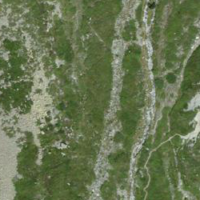
EUNIS habitat code: 31
Species observed at this site:
Empetrum nigrum